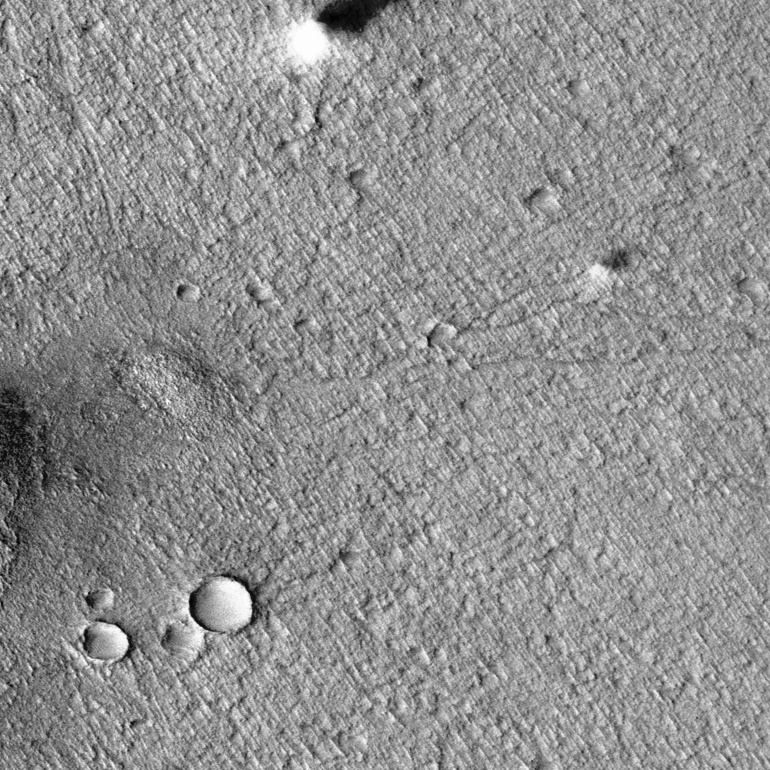
Label: dustdevil, dustdevil